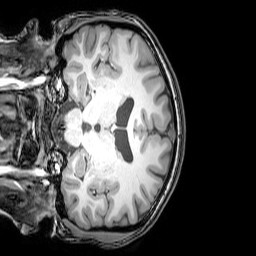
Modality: T1w
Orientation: coronal
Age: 22
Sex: female
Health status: healthy
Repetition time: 0.081 s
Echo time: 0.037 s